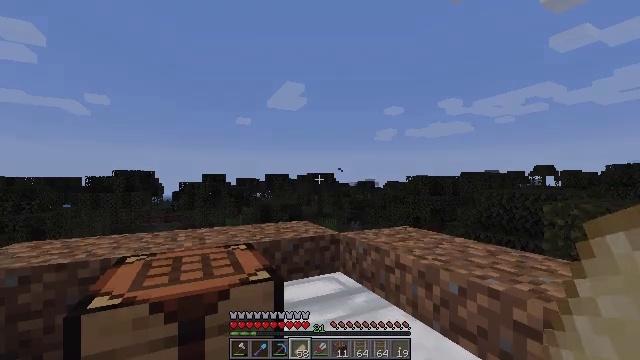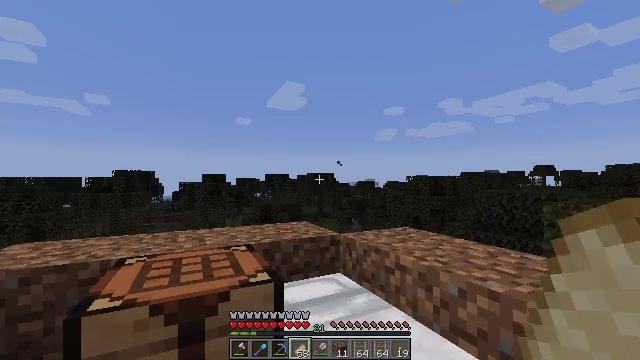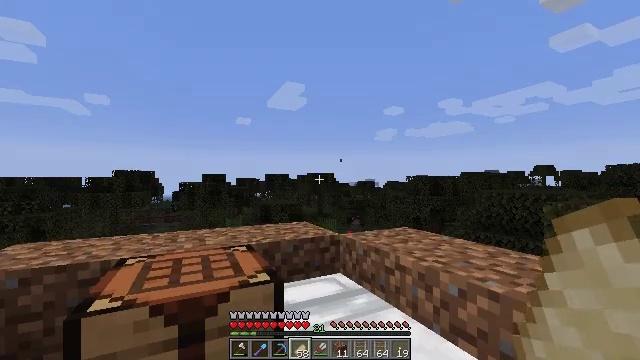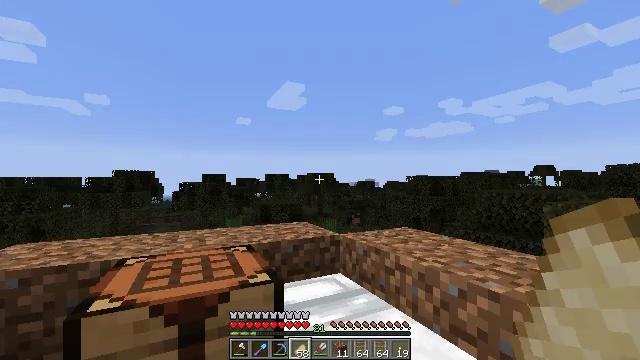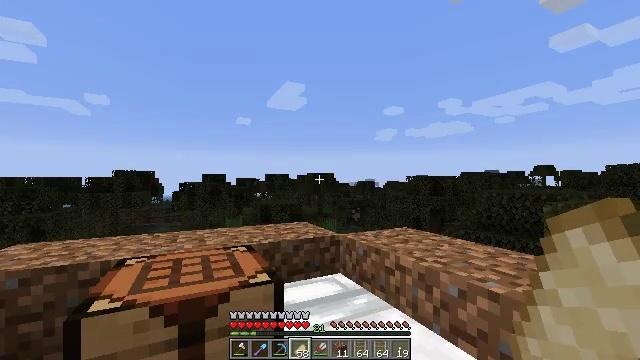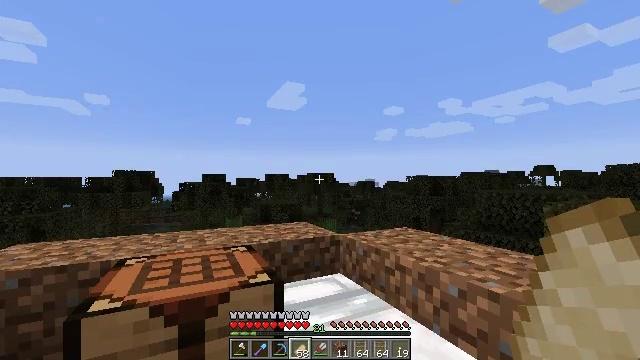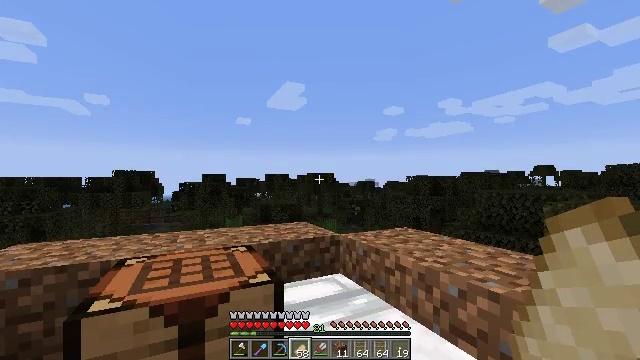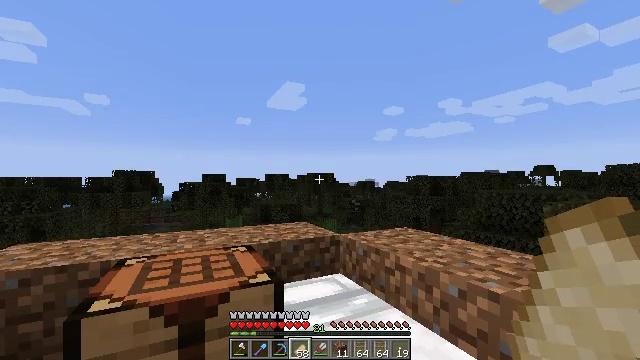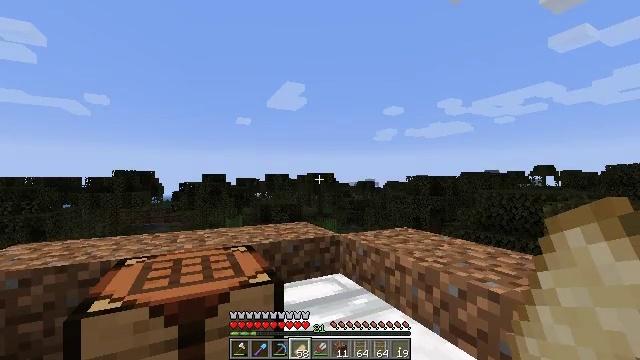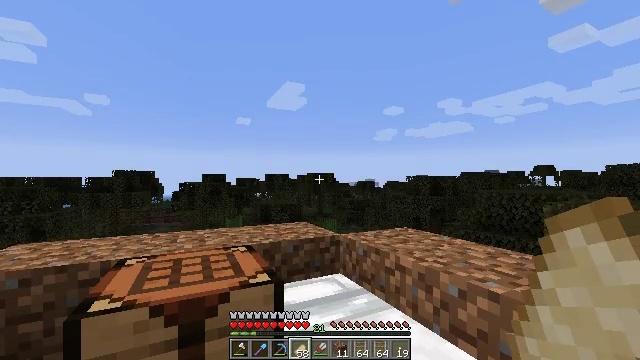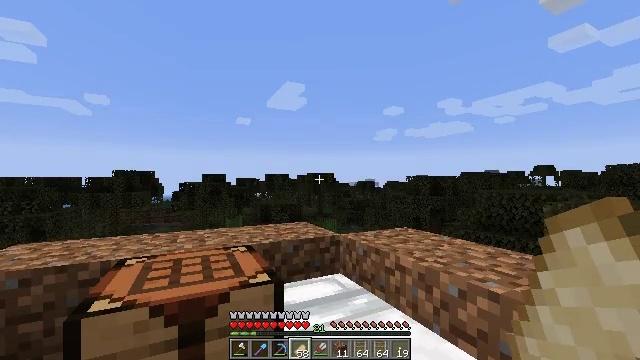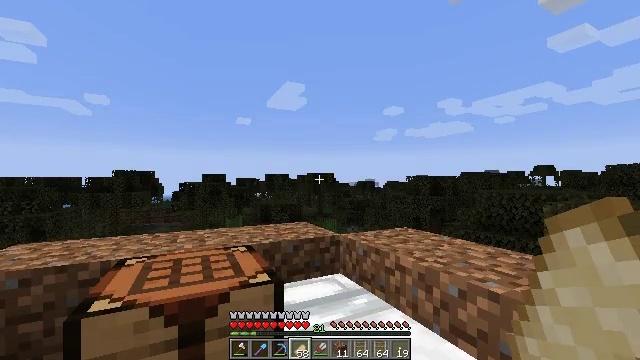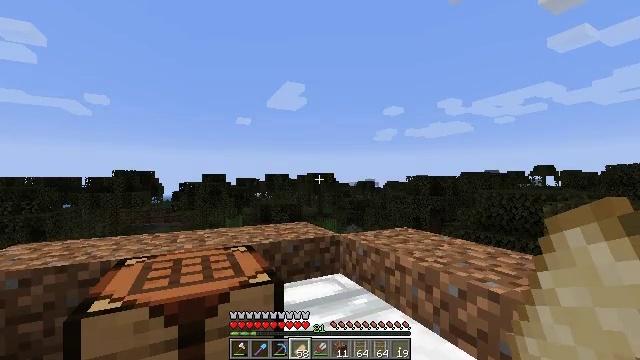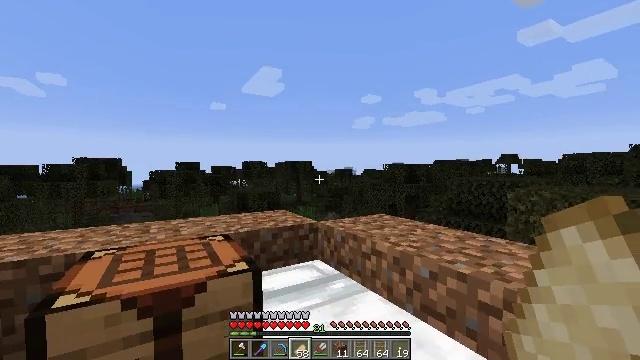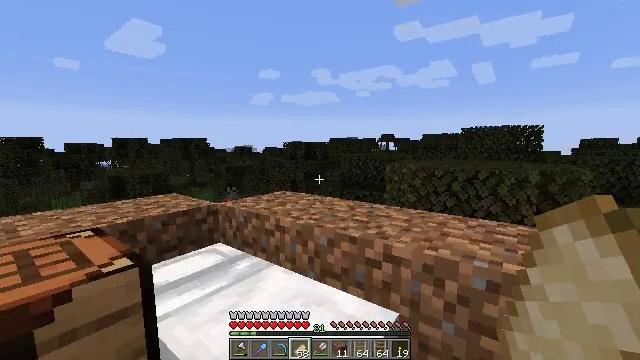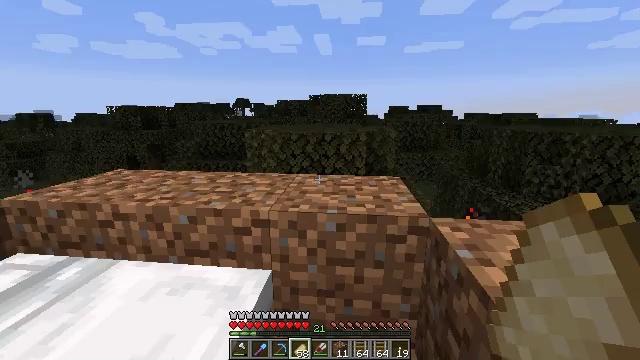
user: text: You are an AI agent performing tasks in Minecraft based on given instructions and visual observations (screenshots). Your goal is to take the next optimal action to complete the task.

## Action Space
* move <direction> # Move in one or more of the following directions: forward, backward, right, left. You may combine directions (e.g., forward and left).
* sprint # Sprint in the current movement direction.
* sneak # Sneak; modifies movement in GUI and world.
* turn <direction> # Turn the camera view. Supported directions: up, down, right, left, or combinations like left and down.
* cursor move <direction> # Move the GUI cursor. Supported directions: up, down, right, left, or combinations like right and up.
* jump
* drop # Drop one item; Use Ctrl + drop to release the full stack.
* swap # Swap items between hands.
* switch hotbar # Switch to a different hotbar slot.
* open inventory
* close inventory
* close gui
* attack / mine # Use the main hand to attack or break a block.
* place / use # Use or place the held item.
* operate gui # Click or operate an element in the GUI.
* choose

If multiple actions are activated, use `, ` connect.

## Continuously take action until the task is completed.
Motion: motion action
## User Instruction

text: Kill enemies.
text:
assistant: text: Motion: no_op
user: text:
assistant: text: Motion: no_op
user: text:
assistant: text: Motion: no_op
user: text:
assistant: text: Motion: no_op
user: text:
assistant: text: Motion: no_op
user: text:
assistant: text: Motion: no_op
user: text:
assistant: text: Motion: no_op
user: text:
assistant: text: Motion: no_op
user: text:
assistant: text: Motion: no_op
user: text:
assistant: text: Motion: no_op
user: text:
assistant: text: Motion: no_op
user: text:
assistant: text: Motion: no_op
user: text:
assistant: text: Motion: turn right and down
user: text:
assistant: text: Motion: turn right and down
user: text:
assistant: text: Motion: turn right and down
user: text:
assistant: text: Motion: turn right and down
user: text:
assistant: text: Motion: turn right
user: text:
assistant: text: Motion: no_op
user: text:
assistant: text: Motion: no_op
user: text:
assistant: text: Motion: no_op
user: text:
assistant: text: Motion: no_op
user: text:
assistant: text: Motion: no_op
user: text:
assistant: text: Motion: no_op
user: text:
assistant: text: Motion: no_op
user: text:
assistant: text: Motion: no_op
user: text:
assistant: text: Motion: no_op
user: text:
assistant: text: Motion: no_op
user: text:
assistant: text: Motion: move forward, turn left
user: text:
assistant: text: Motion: move forward, turn left
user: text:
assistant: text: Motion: move forward, turn left